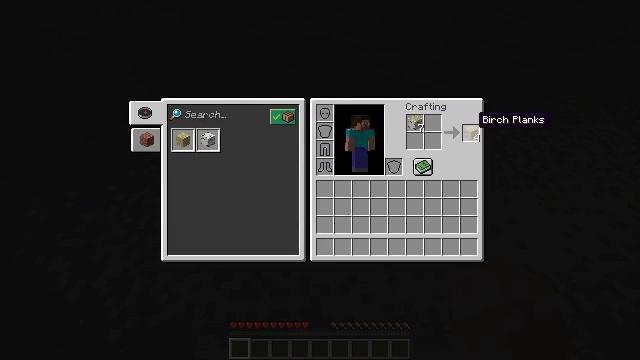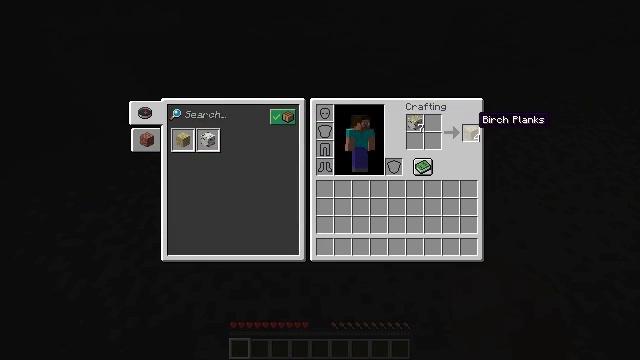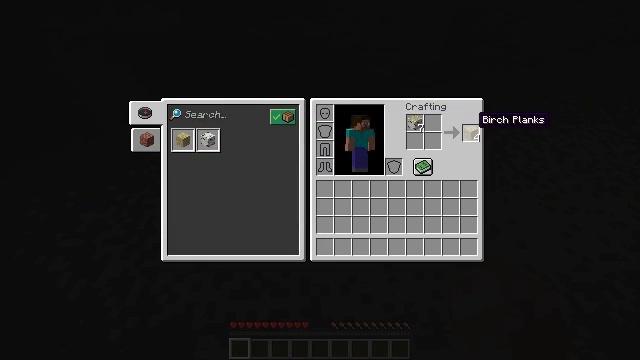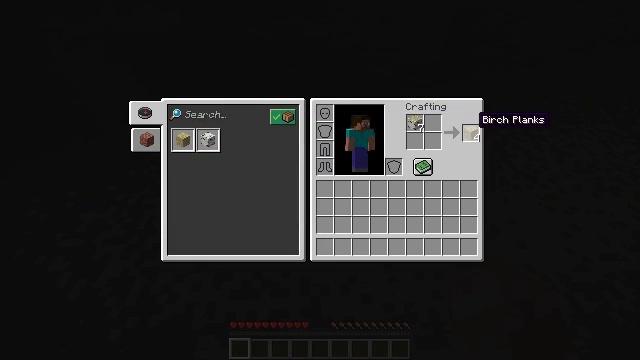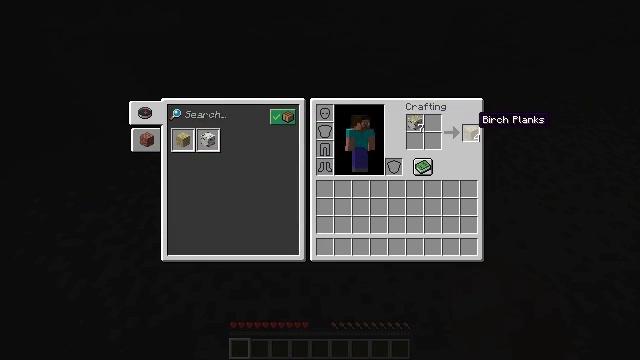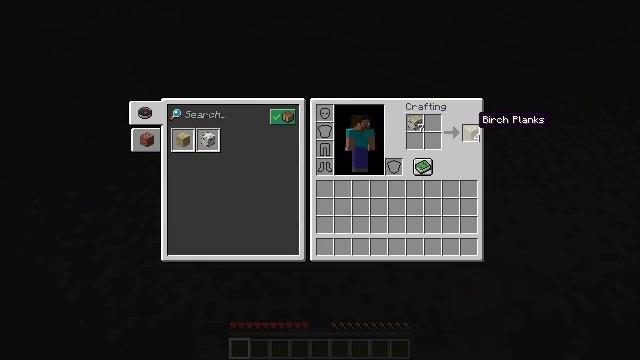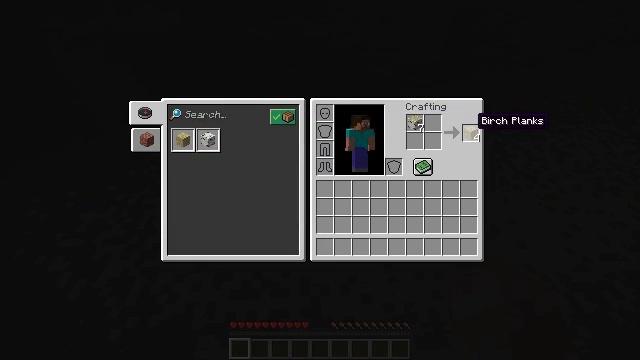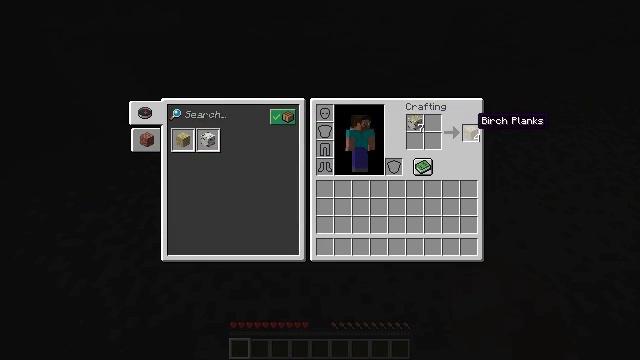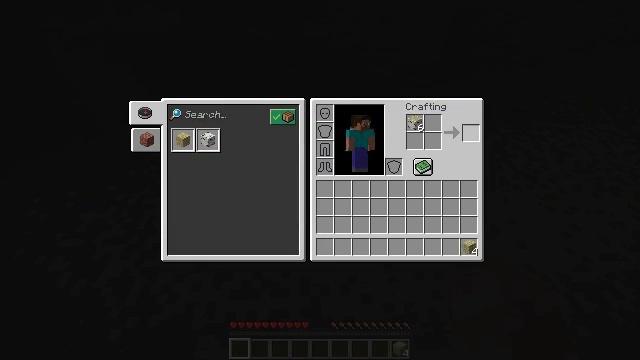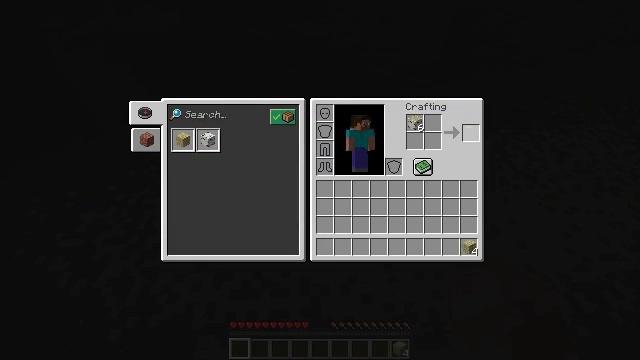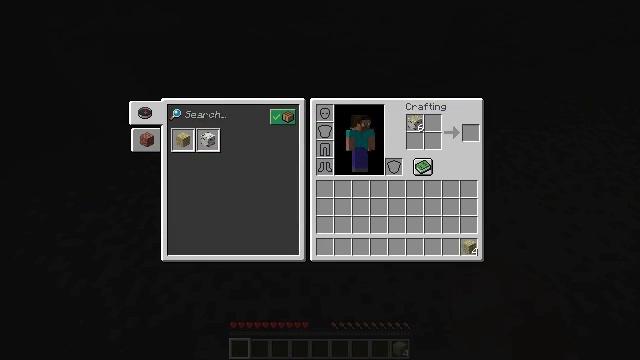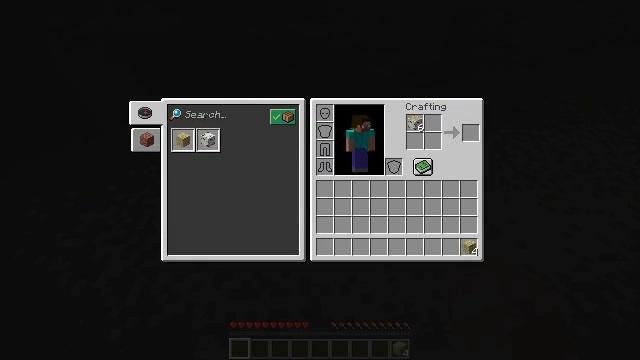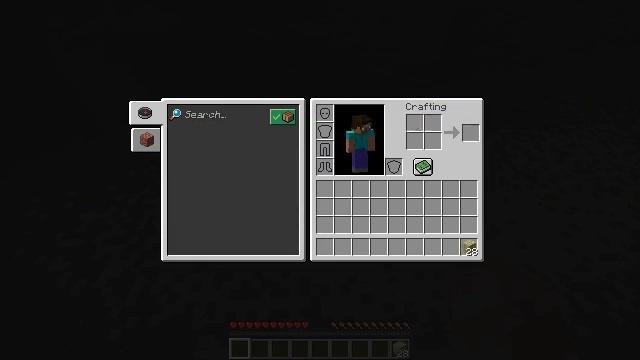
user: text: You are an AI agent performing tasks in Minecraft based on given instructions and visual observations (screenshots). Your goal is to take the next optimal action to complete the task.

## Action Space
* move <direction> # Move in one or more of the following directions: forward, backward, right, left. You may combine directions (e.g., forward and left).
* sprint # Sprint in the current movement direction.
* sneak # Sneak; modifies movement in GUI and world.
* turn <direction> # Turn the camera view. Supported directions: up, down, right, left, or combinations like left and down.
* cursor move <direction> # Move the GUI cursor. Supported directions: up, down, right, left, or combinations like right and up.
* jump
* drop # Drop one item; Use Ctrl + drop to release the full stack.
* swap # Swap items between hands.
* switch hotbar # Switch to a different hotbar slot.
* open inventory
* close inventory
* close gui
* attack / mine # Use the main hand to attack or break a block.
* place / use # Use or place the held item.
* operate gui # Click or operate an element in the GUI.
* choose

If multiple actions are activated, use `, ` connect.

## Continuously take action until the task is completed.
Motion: motion action
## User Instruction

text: Use birch logs to craft birch planks.
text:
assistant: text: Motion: sneak
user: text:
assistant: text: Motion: sneak
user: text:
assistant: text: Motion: sneak
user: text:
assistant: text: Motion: sneak
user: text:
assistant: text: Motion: sneak
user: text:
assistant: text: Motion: sneak
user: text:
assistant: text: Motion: sneak
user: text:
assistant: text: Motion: sneak, operate gui
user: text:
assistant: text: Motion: sneak, operate gui
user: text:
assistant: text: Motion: sneak, cursor move down
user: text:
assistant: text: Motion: sneak, cursor move left and down
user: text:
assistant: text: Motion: sneak, cursor move left and down
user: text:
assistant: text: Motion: sneak, cursor move down